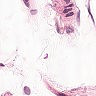
Metastatic tissue present: no